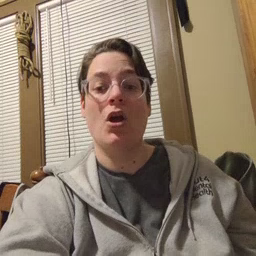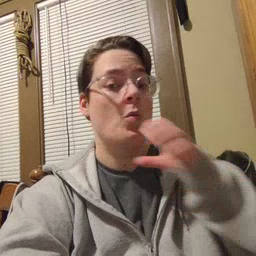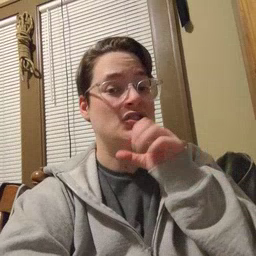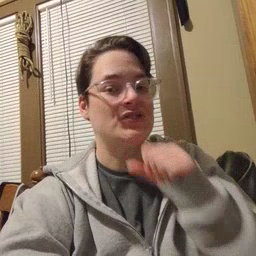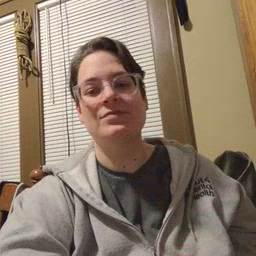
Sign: orange